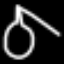
Label: leaf